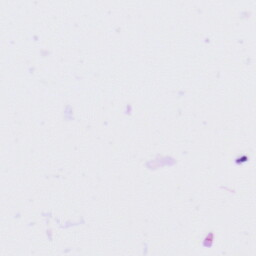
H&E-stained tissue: Tonsil